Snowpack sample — Buffalo Mountain, Silverthorne, Colorado, USA (2/22/26, 2:02 PM MST)
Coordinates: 39.622, -106.113
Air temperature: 33 °F
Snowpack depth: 63 cm
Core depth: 40 cm
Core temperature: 26.6 °F
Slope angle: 11°, slope face: 116°
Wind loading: low
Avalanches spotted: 0
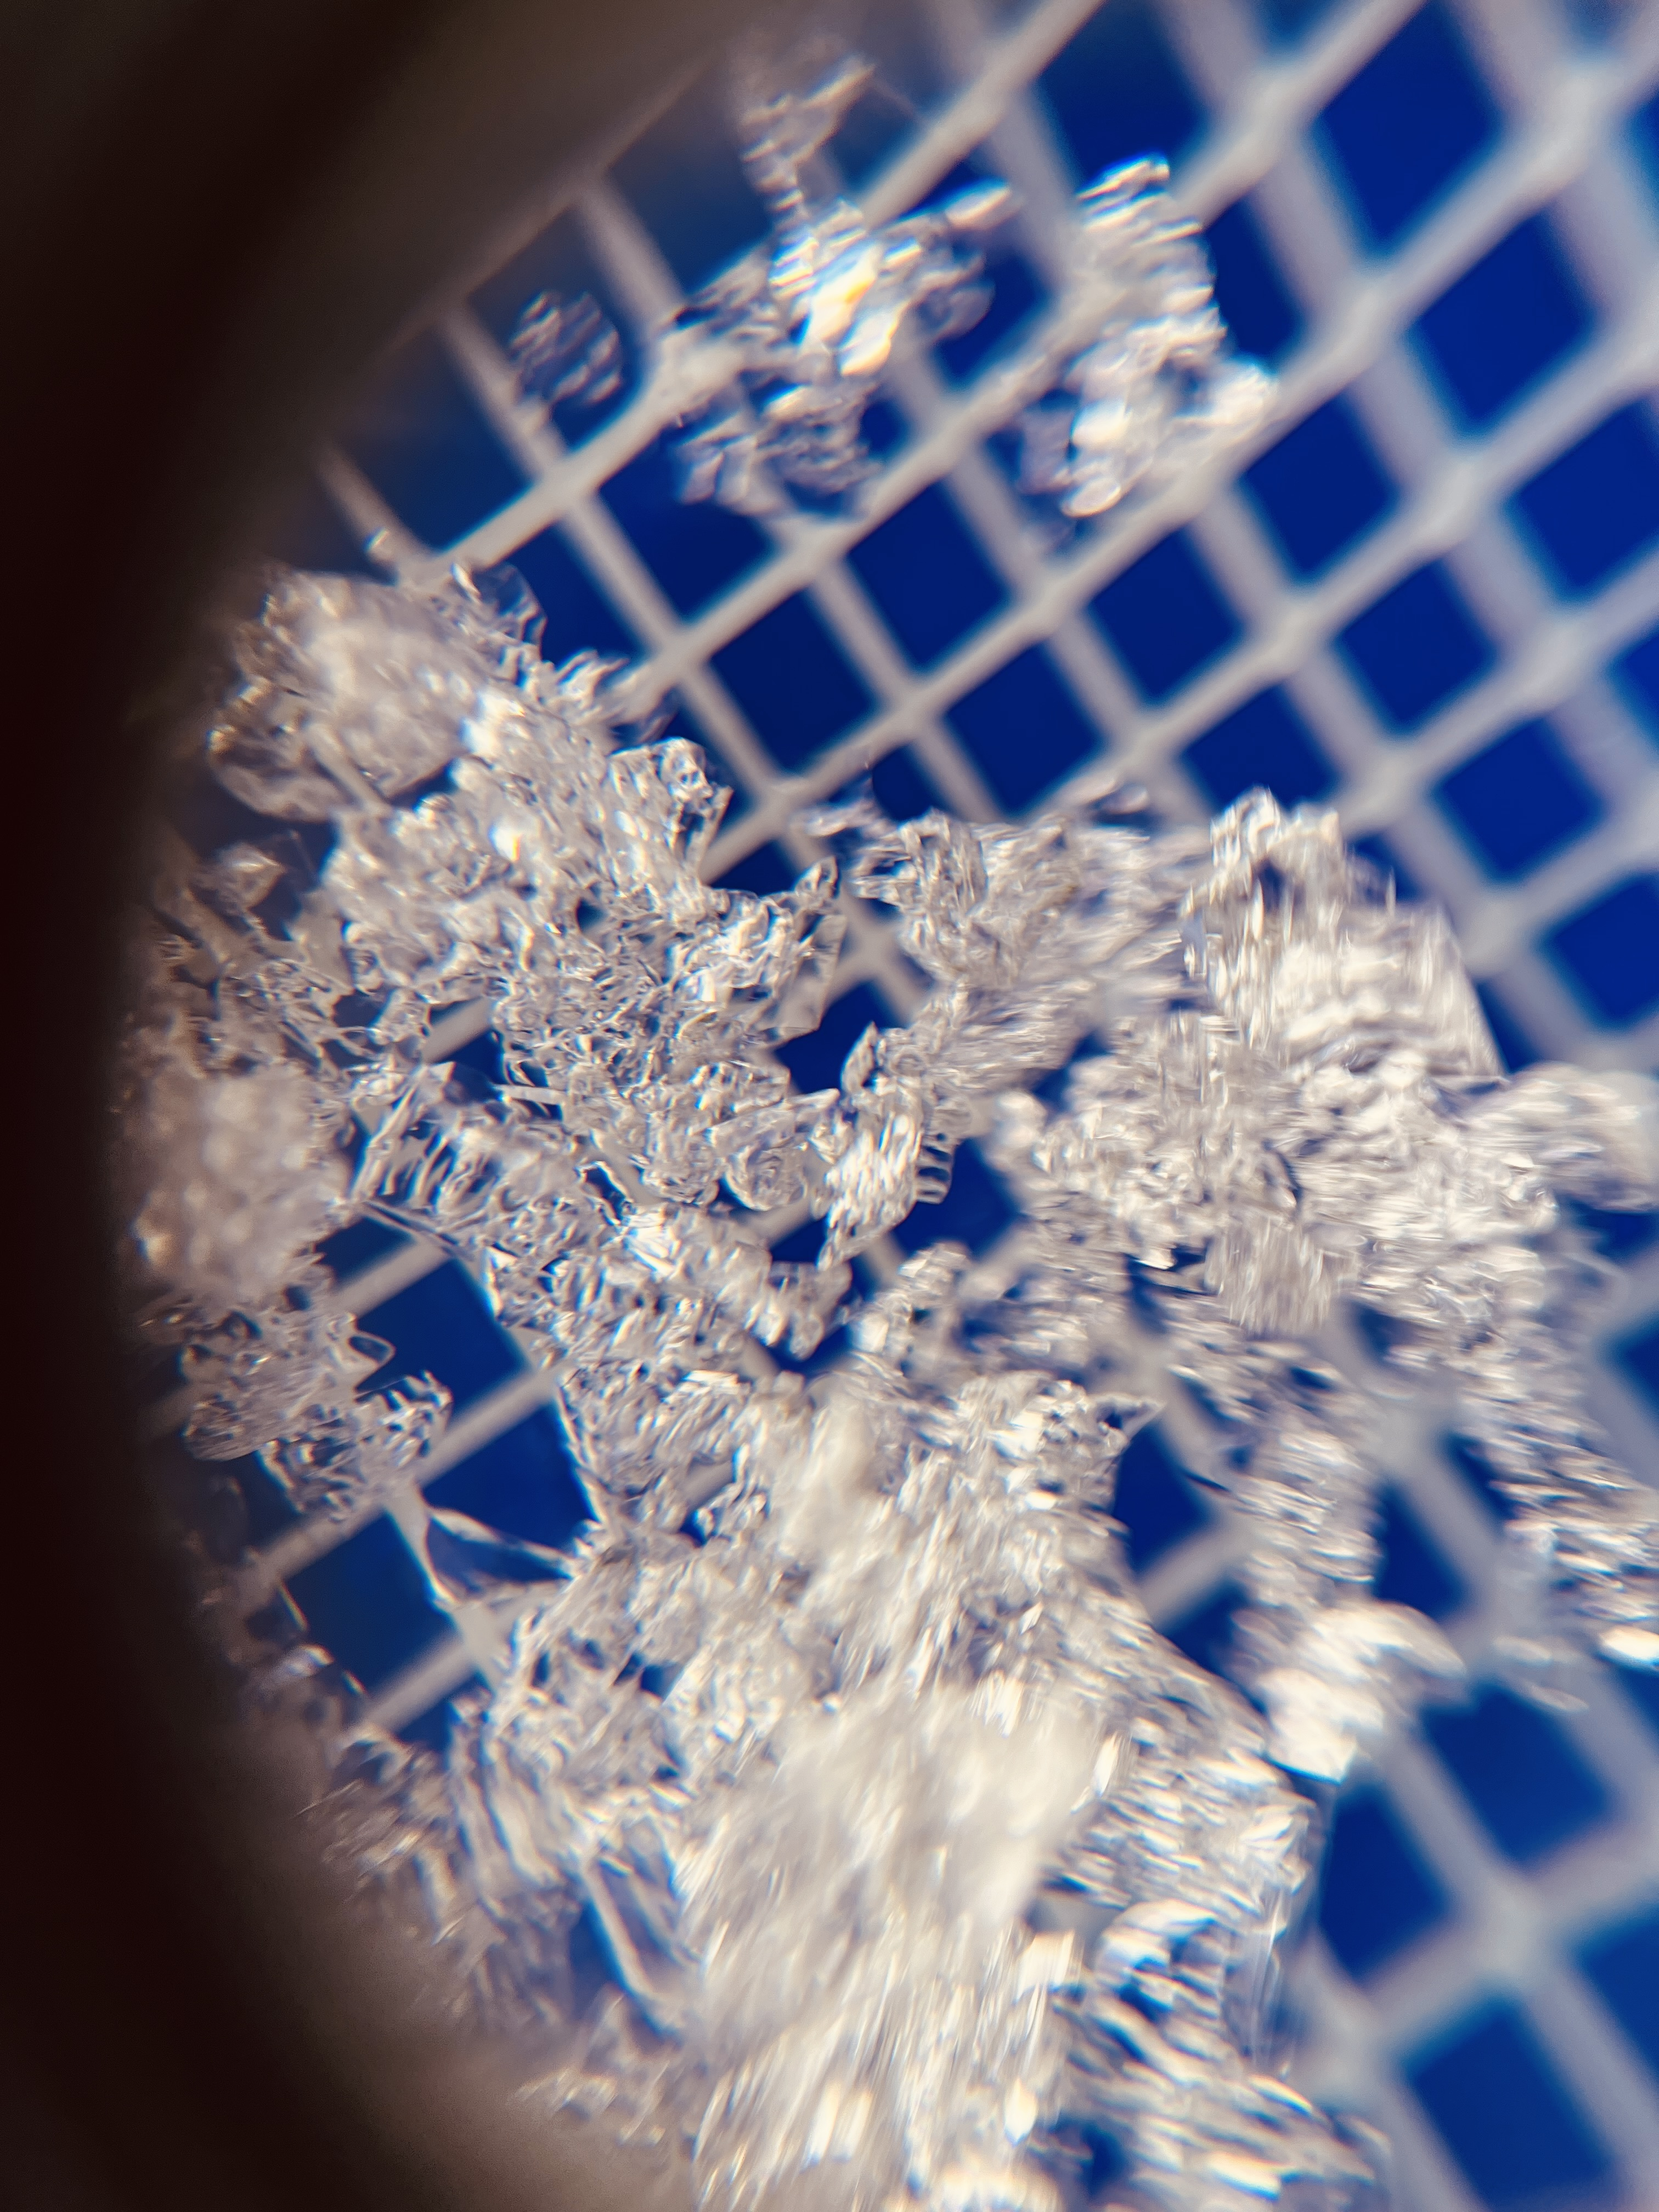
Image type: magnified_profile
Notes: In a firebreak similar to site 1, minimal wind loading with no spotted avalanches (not many faces in view though)